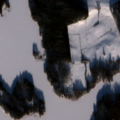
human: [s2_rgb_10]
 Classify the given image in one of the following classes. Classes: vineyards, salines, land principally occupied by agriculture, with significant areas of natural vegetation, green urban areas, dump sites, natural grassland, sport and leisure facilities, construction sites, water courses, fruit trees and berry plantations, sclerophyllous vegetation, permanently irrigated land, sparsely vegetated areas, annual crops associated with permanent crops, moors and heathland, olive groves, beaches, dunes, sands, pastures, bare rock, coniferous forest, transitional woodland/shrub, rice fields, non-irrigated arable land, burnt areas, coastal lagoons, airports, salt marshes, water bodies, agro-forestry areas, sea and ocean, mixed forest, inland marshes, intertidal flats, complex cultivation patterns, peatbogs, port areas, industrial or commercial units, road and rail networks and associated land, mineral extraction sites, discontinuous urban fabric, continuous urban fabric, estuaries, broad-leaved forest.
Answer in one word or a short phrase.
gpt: non-irrigated arable land, coniferous forest, mixed forest, water bodies